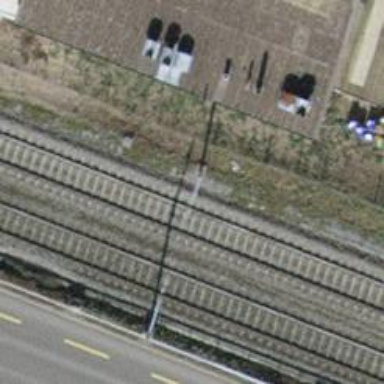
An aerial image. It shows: Solitary milestone along the railway.